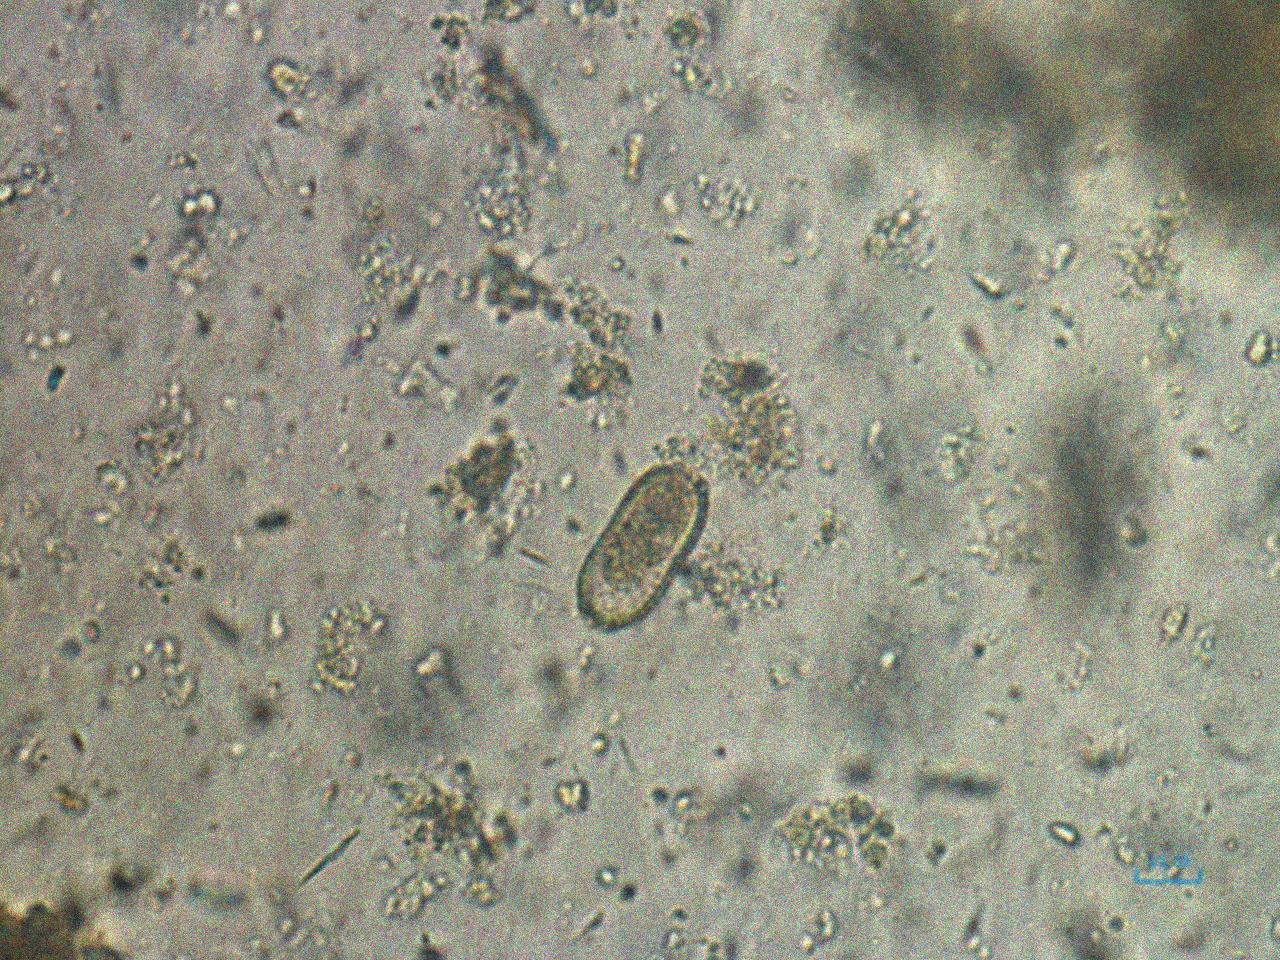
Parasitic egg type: Capillaria philippinensis